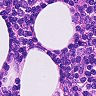
Metastatic tissue present: no